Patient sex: M
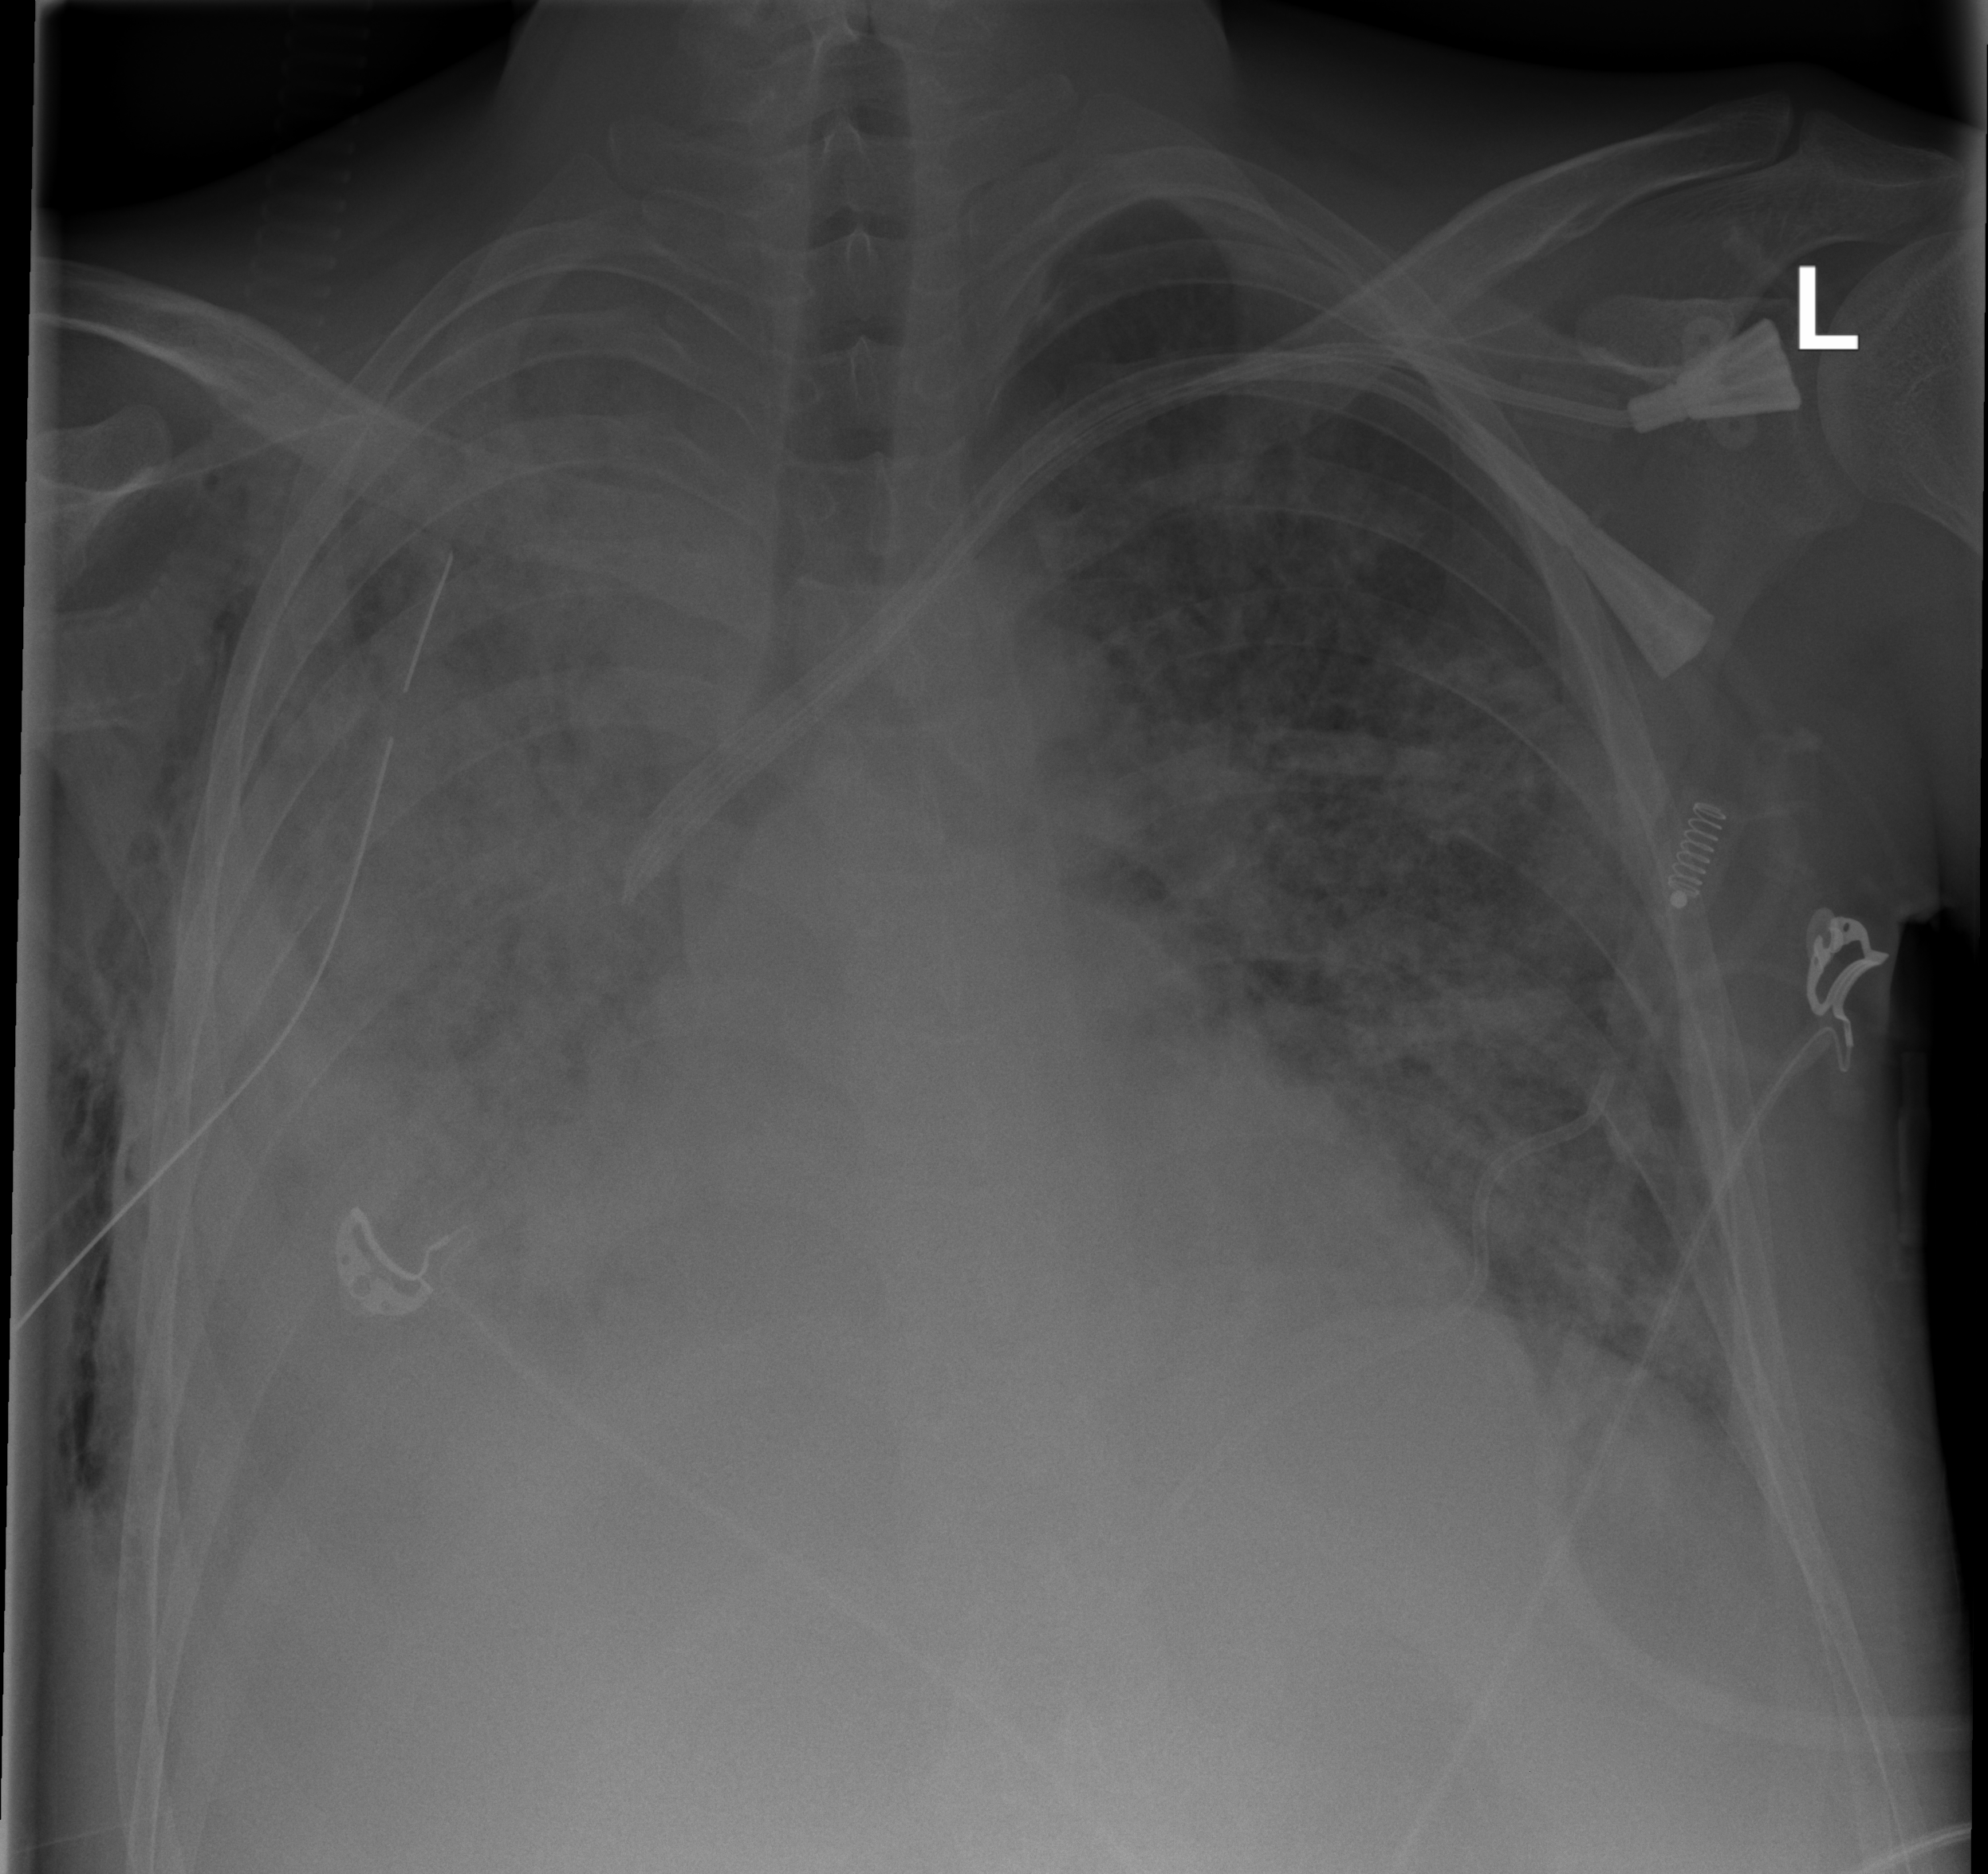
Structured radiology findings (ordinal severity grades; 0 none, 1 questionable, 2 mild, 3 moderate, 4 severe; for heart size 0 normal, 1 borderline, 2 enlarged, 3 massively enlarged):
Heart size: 2
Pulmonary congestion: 3
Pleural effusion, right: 3
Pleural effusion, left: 0
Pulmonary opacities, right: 4
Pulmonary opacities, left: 3
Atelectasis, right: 3
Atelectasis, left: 2